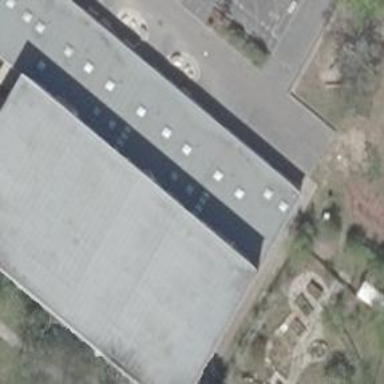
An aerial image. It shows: Sports centre building.